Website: apple
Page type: payment
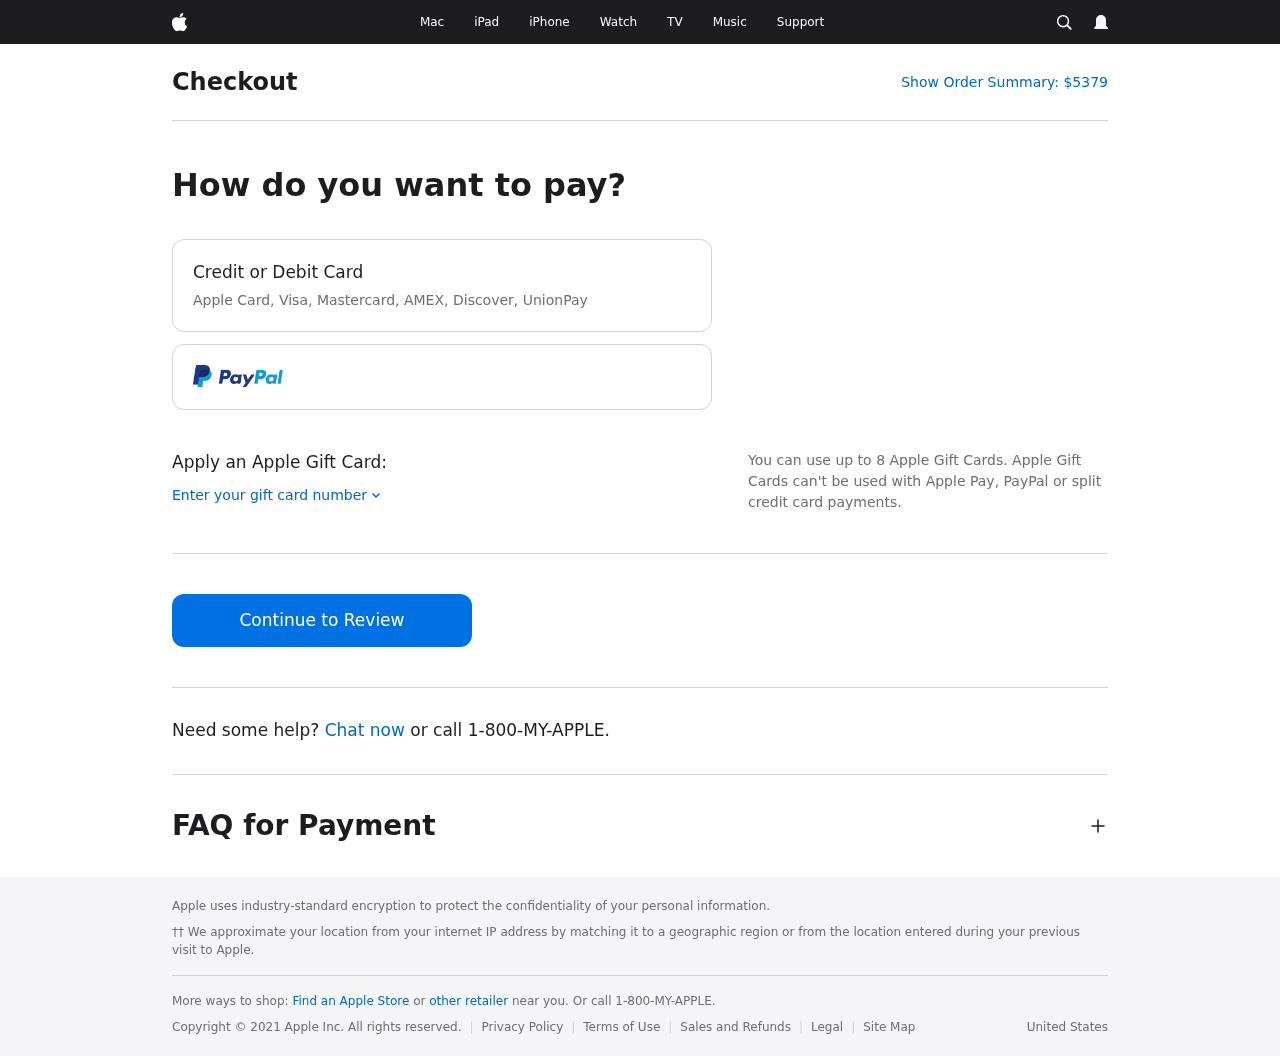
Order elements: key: ORDER_TOTAL
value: $5379